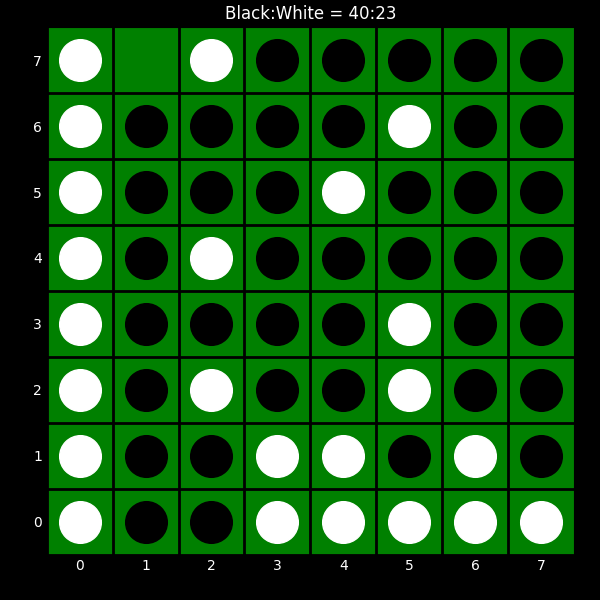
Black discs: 40
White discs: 23